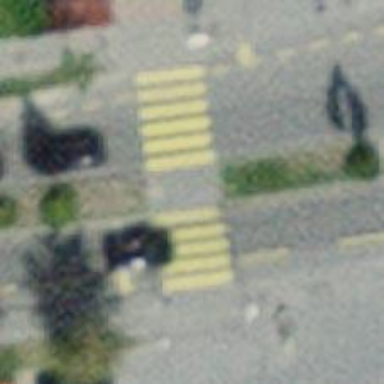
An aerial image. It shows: Crossing with traffic signals. It is zebra crossing.